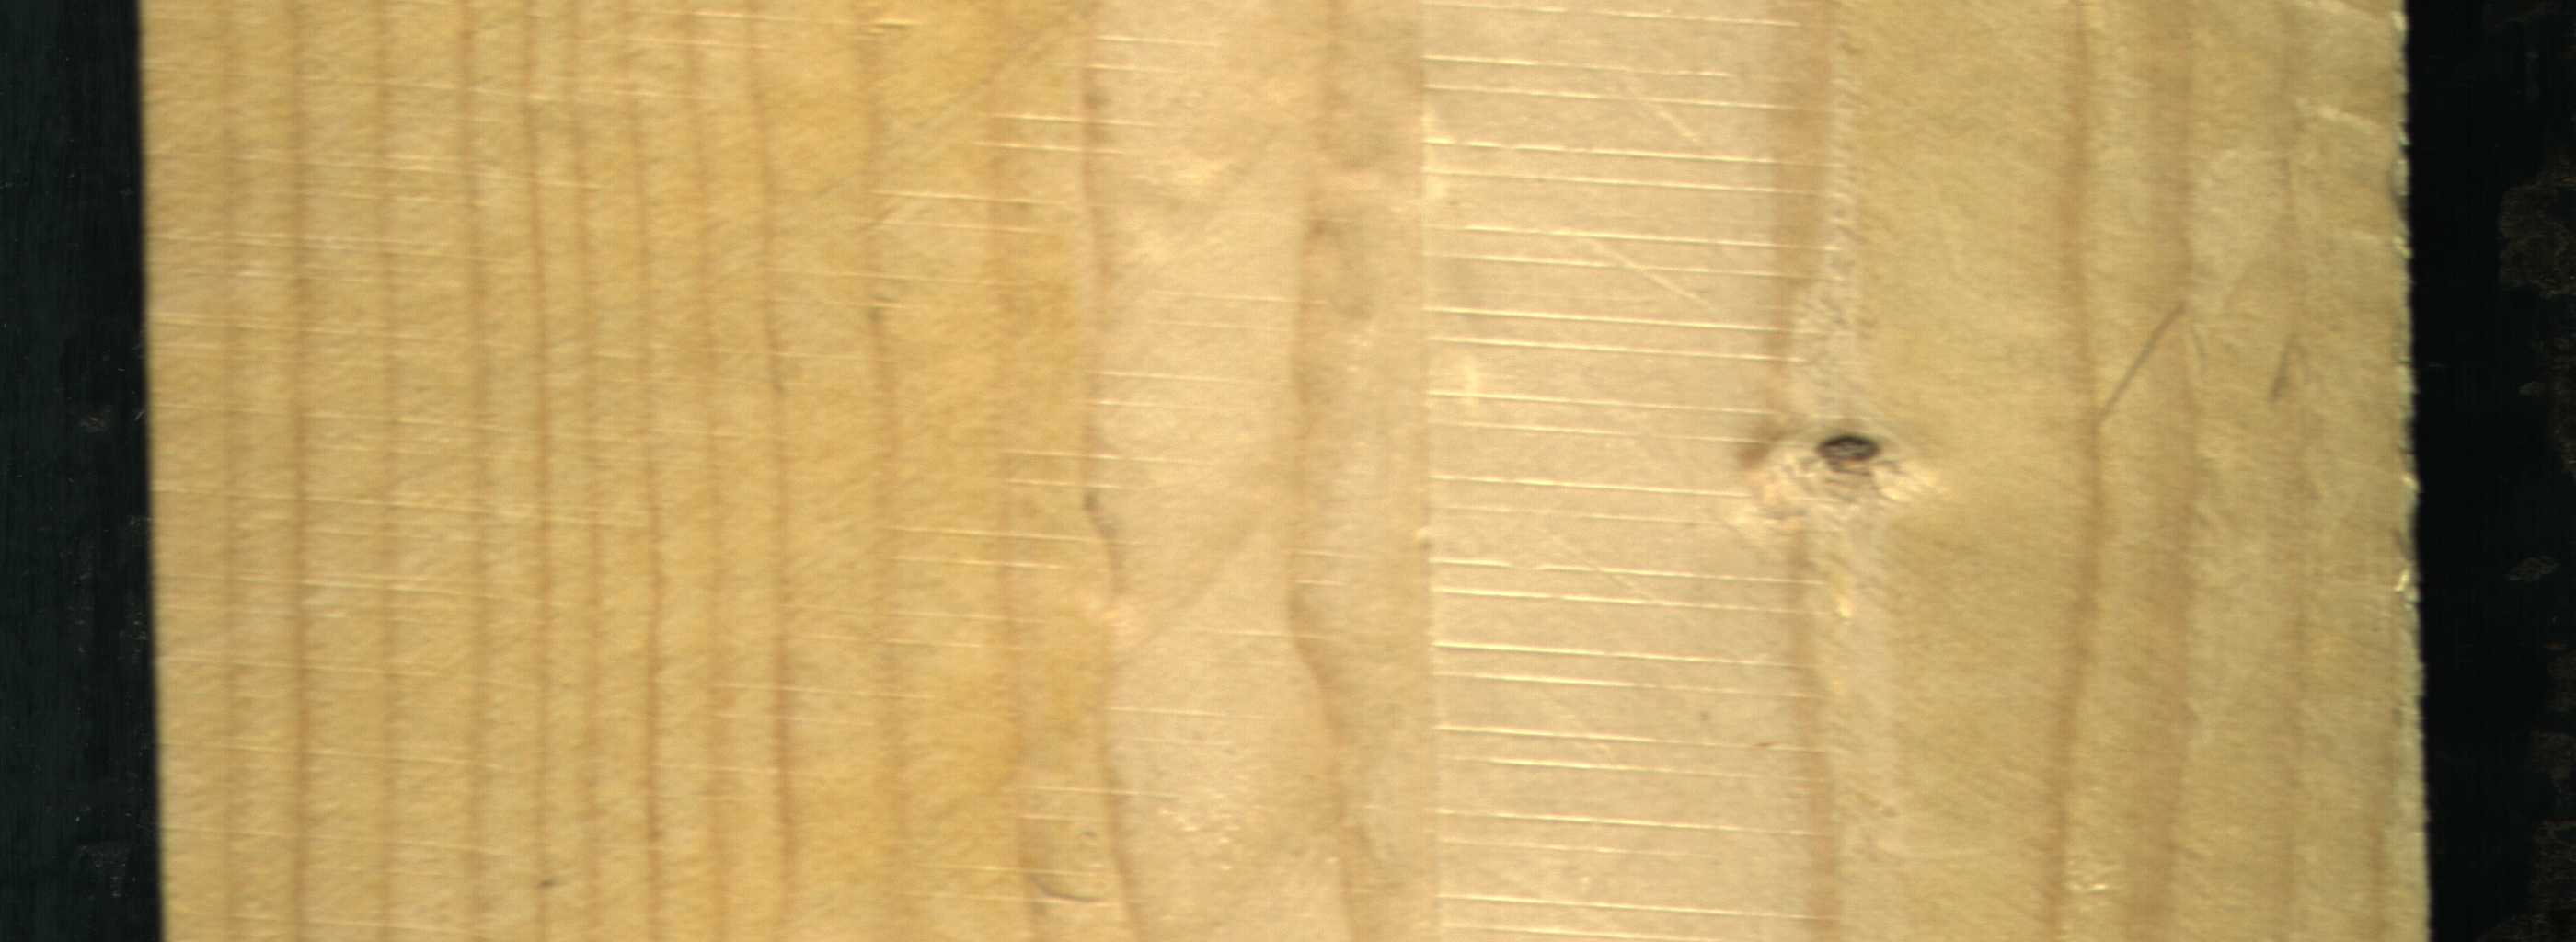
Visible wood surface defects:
Live_Knot